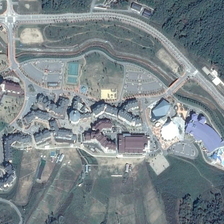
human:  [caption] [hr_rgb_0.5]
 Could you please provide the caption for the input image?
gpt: lush woods surround this smart resort with blue houses and red houses .

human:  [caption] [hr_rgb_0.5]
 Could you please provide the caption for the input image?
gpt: there is a resort lying along the river  where the houses has blue roofs and red roofs .

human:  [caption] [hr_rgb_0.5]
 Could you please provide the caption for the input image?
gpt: there is a resort lying along the river  where the houses has blue roofs and red roofs .

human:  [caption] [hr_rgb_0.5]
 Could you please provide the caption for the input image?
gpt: there is a resort lying along the river  where the houses has blue roofs and red roofs .

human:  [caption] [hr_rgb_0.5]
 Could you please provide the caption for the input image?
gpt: some buildings are in a resort near many green trees .